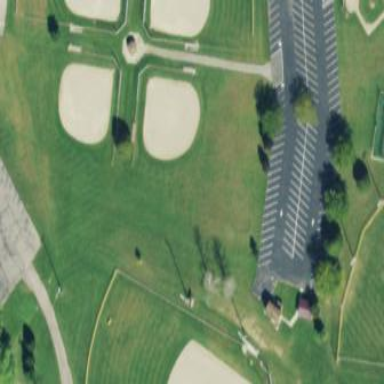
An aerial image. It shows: Baseball pitch for leisure land.